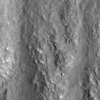
Label: not_dusty